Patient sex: M
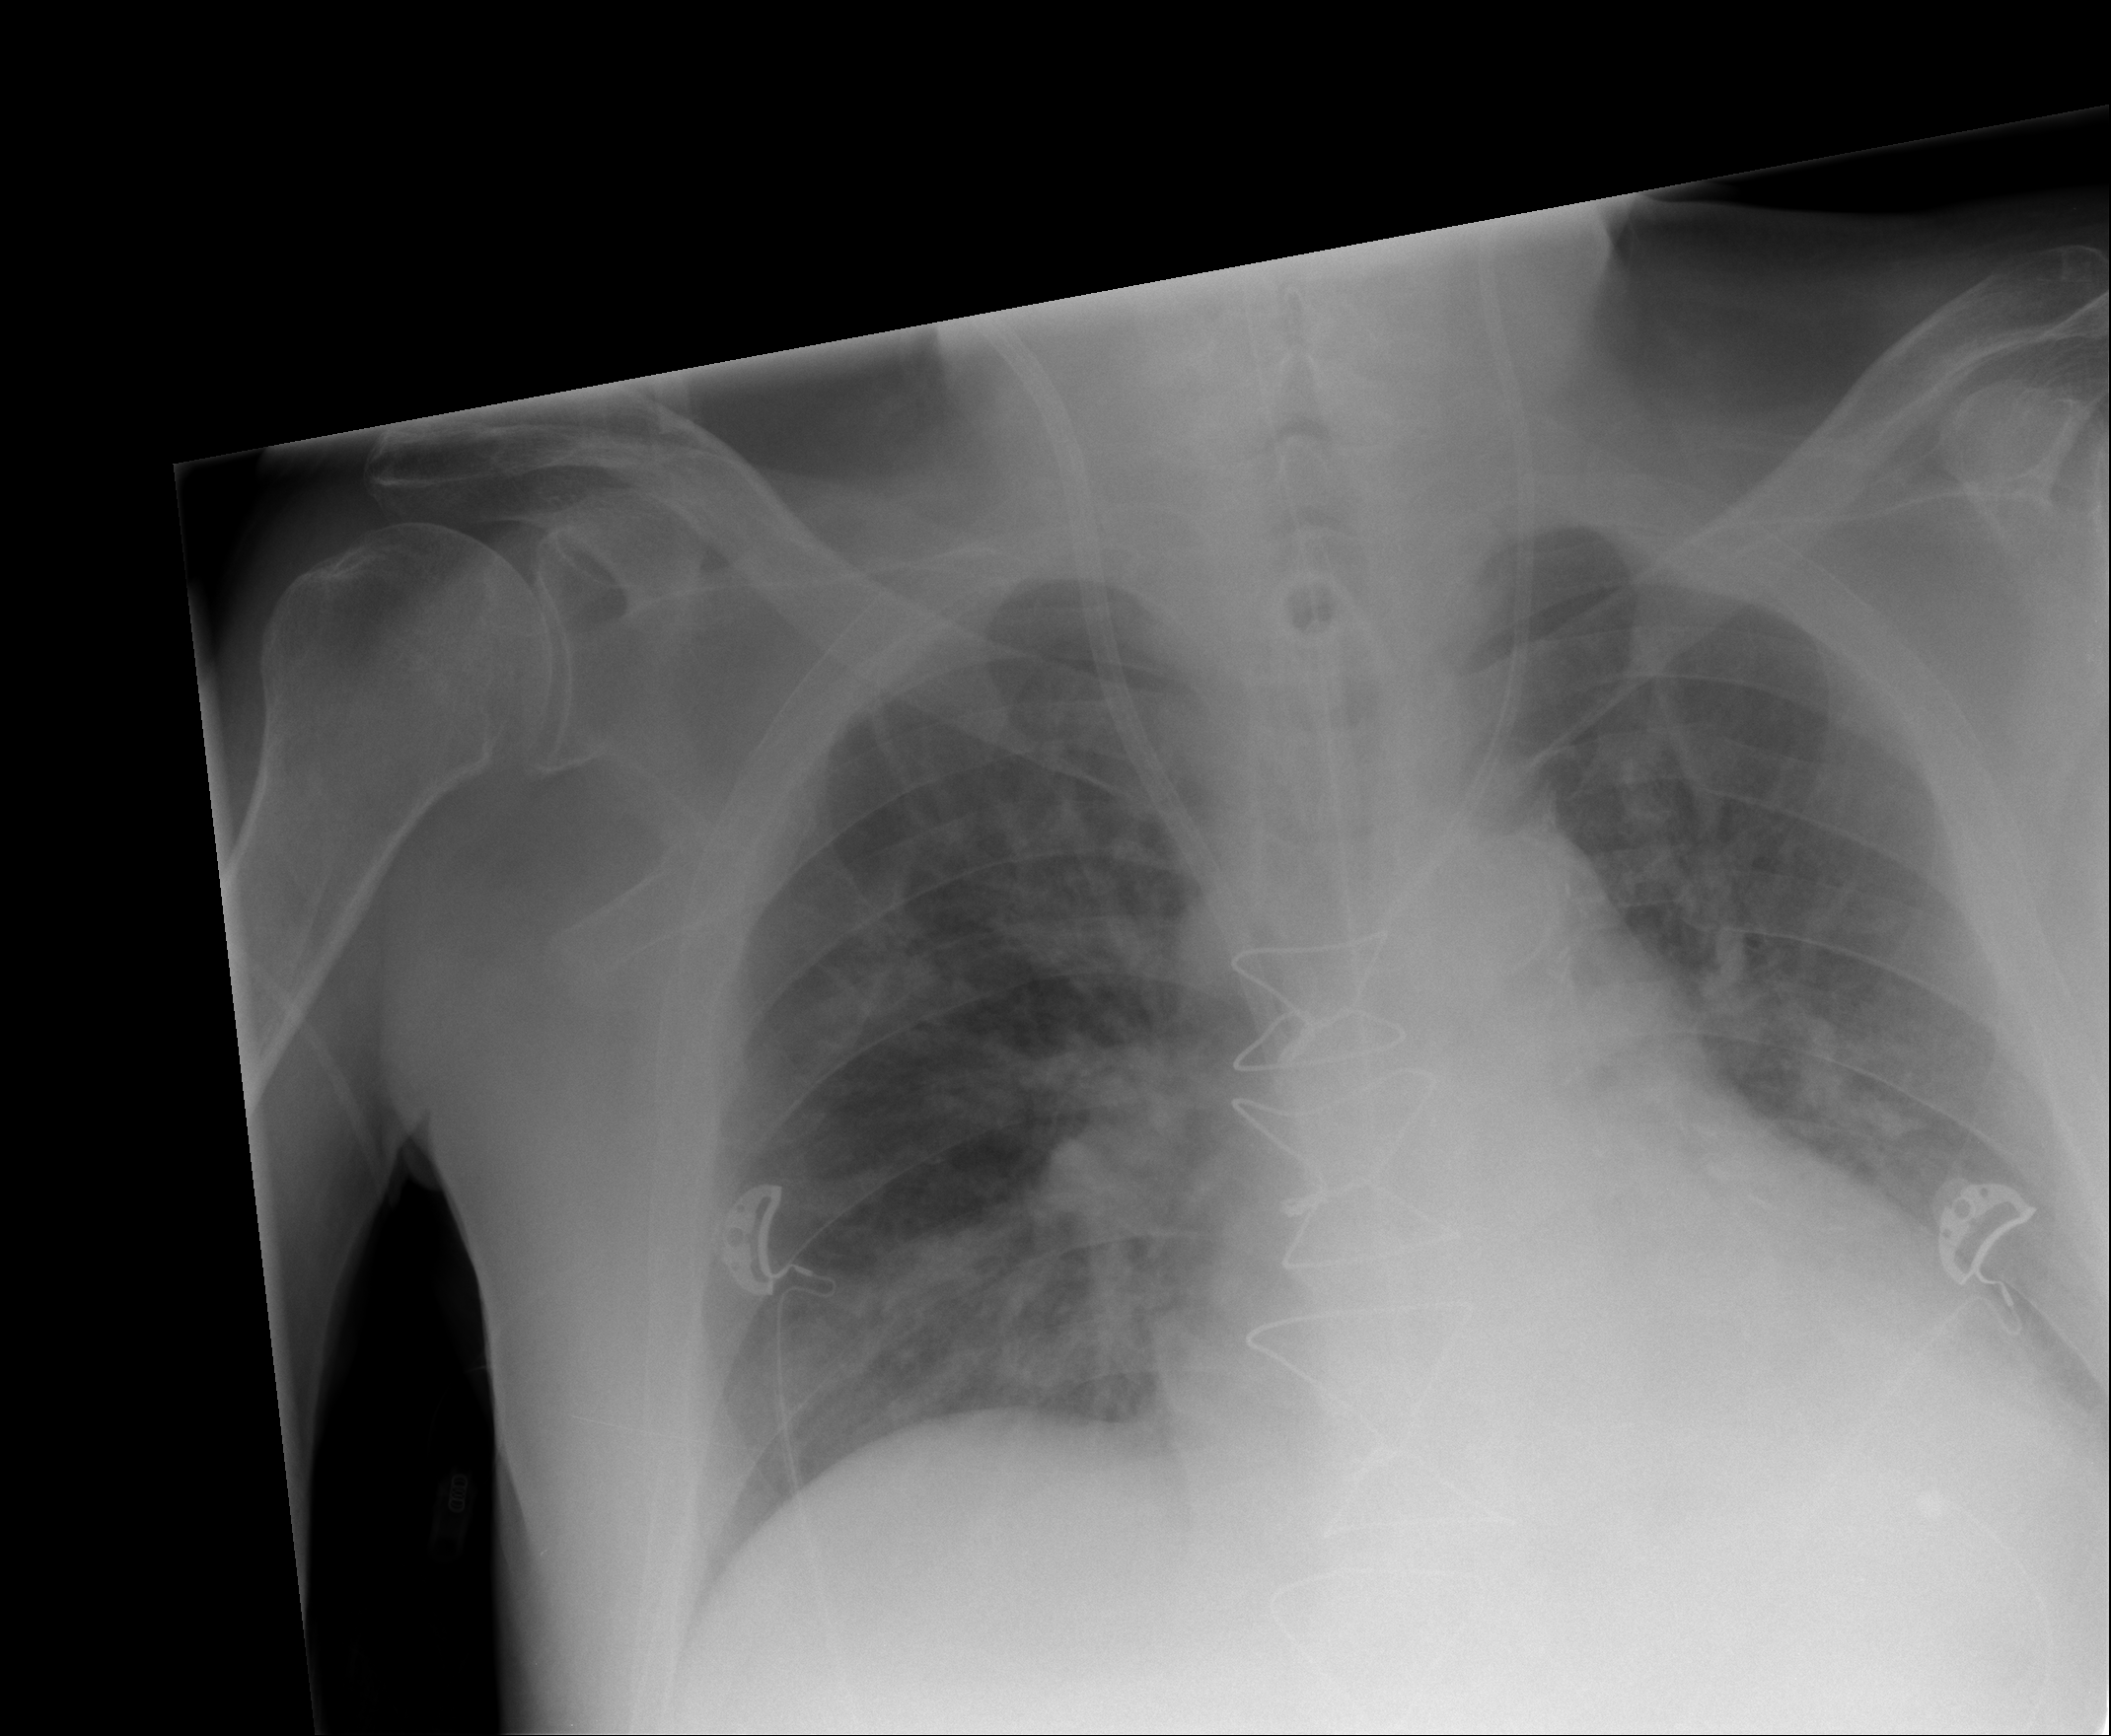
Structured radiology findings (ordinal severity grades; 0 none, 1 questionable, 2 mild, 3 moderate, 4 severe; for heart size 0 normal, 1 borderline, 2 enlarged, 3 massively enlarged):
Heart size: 2
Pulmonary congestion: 3
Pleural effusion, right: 0
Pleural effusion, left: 2
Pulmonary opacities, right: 2
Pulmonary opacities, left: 2
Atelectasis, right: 2
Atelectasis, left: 2